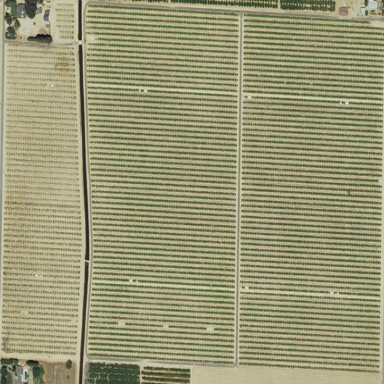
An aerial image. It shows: Orange orchard with rows of vibrant orange trees.